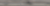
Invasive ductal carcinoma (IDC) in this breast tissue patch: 0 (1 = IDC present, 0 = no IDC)